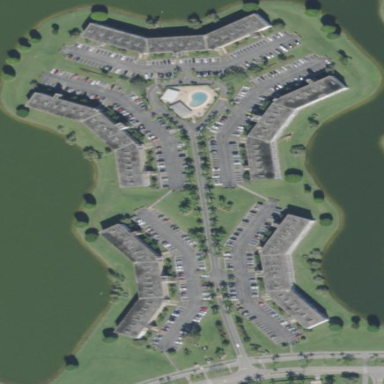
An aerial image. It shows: Residential area with apartments designed for tourism.